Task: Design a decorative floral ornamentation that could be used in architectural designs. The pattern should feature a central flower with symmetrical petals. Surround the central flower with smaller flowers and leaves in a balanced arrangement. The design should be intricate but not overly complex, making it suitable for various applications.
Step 223:
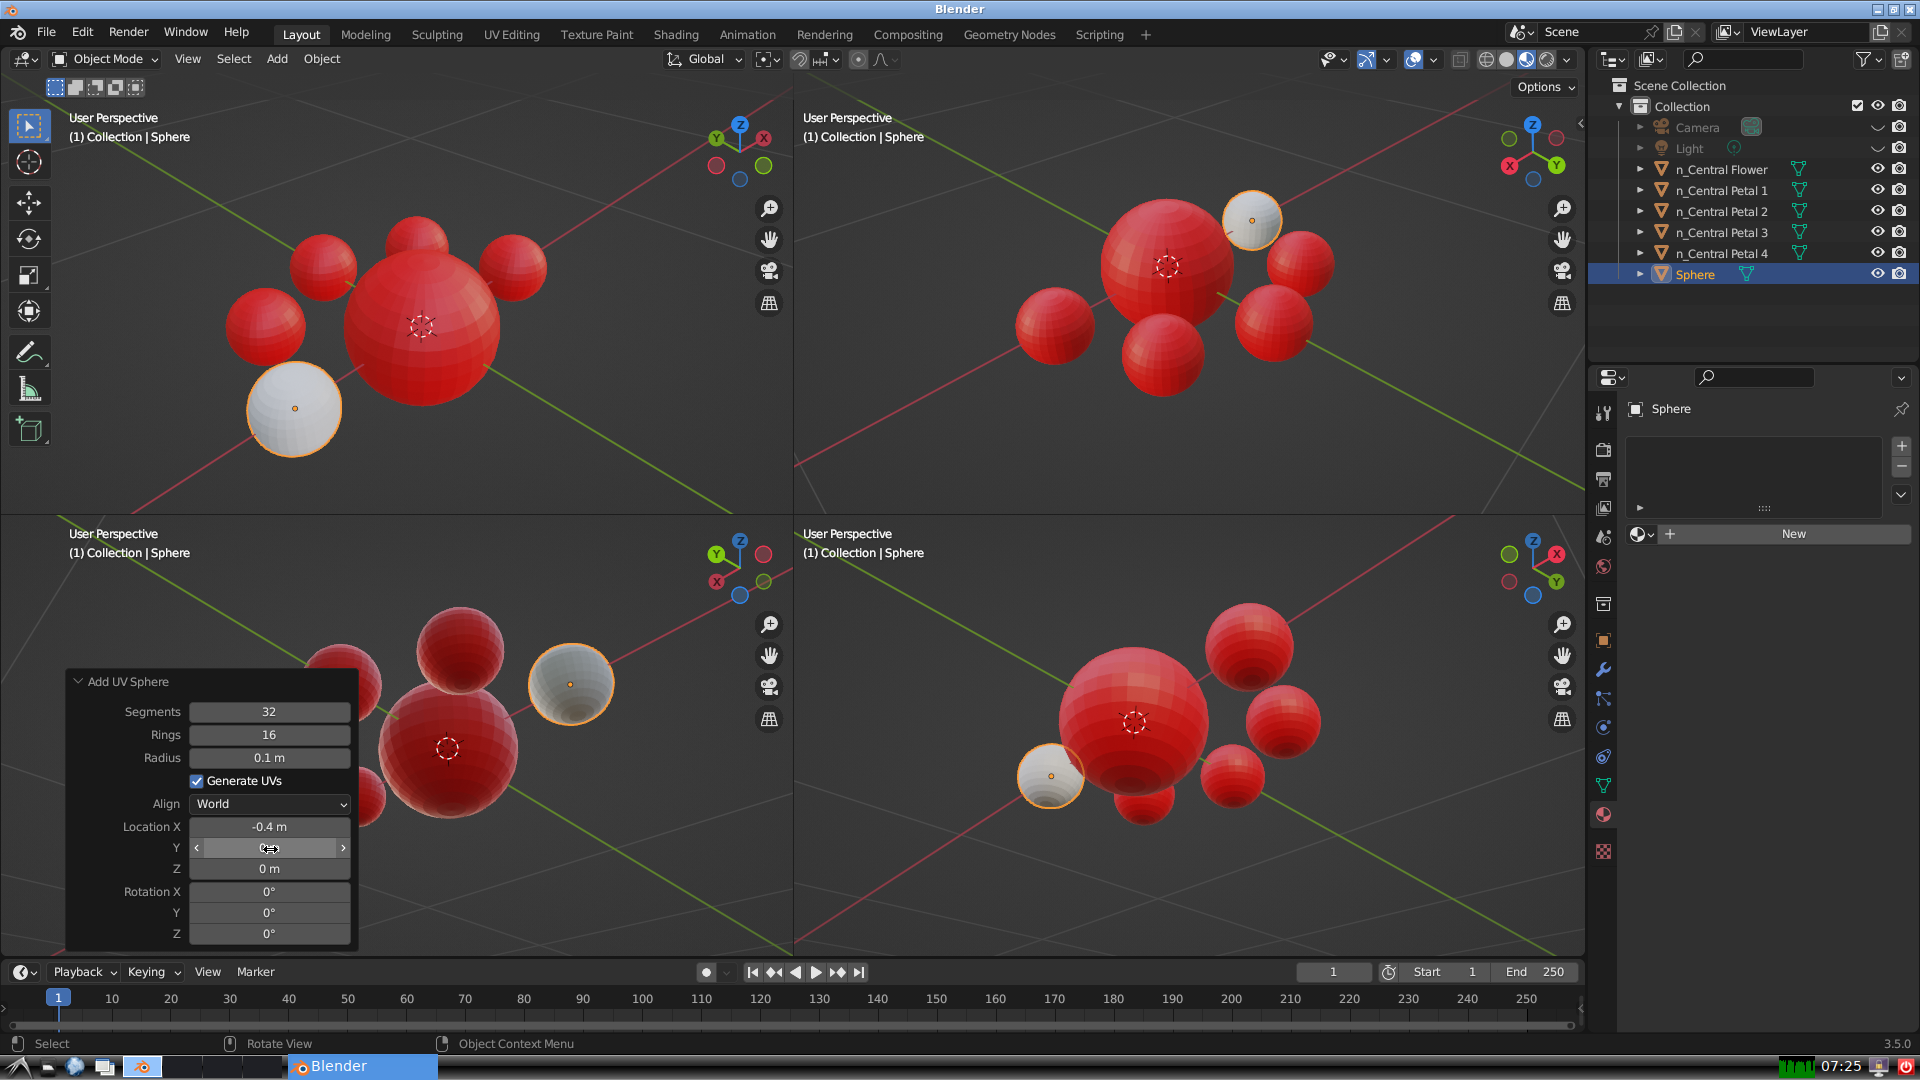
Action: click: no